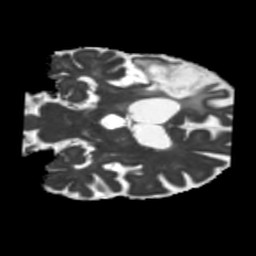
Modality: MD
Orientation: coronal
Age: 71
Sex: male
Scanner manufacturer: siemens
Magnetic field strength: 3 T
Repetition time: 5.25 s
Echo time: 0.08 s